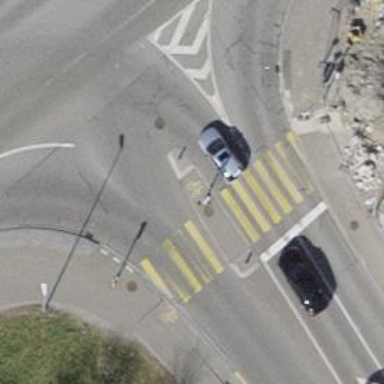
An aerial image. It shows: Road crossing with traffic signals.